Interaction volume radius: 5 \u00c5
Interaction volume height: 10 \u00c5
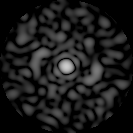
Disorder parameter: 0.8011